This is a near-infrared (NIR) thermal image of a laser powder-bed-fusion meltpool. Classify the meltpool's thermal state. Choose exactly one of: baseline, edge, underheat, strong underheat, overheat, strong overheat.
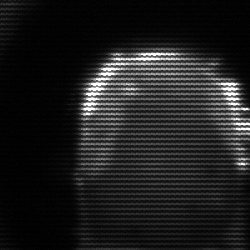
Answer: baseline